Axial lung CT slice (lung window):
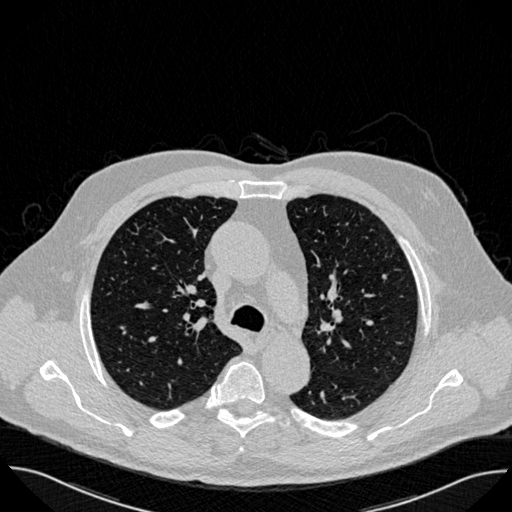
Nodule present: no